Aerial crown-view tile of a tropical tree (Barro Colorado Island, Panama), acquired 20250818:
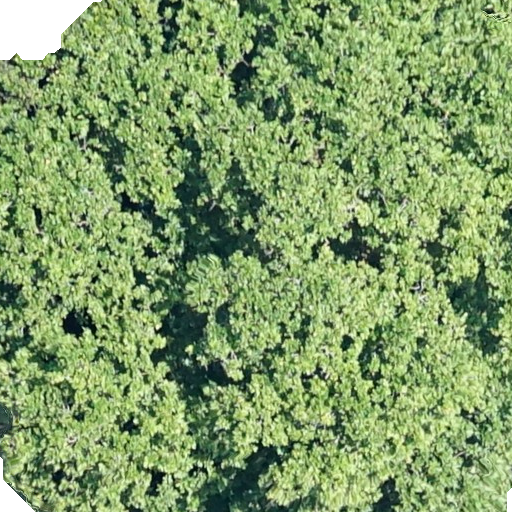
Species: Anacardium excelsum
GBIF accepted scientific name: Anacardium excelsum
Crown area: 575.34 m²